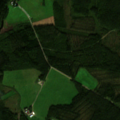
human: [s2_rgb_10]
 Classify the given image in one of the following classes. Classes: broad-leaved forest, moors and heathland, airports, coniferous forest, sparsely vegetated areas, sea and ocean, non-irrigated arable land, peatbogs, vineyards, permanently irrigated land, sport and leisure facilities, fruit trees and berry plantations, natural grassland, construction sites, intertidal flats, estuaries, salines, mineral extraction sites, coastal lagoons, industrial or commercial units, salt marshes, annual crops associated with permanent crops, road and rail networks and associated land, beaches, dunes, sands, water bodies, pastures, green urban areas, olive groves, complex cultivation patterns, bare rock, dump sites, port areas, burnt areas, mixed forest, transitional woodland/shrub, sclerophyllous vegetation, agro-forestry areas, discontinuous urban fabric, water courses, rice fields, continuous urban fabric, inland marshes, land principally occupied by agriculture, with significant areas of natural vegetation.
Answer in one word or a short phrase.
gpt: non-irrigated arable land, coniferous forest, mixed forest